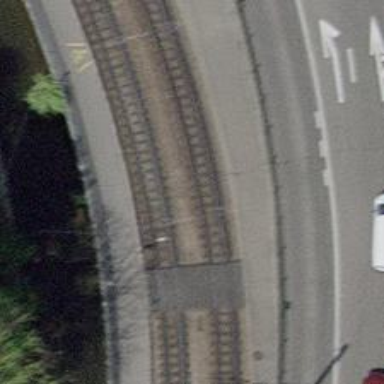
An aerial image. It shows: Tram stop with stop position for public transport.